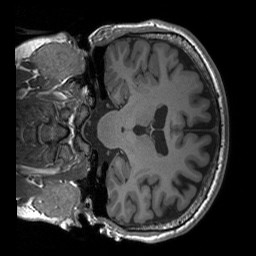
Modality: T1w
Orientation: coronal
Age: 25
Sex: female
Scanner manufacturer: siemens
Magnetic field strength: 3 T
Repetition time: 1.9 s
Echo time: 0.00227 s